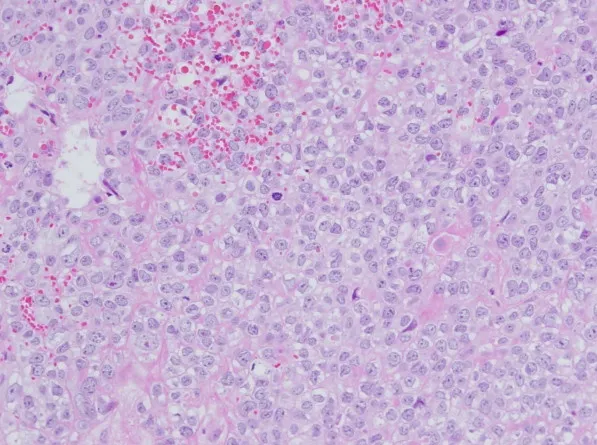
Microphotograph of the brain mass revealed metastatic carcinoma with increased pleomorphism and mitotic activity which was nearly identical to the urethral mass (hematoxylin-eosin, x 200).
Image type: pathology (h&e)